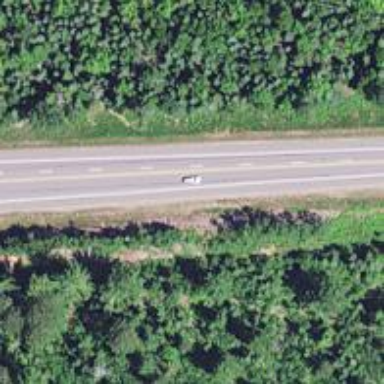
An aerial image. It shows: Trunk highway.